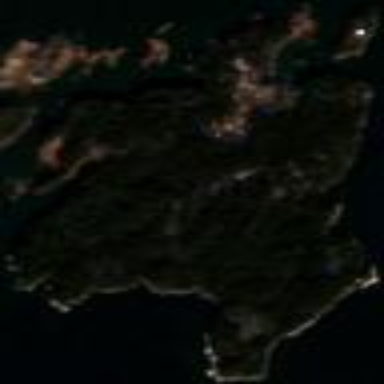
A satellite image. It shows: Island with natural coastline.